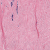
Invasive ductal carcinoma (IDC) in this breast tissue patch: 1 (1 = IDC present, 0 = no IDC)